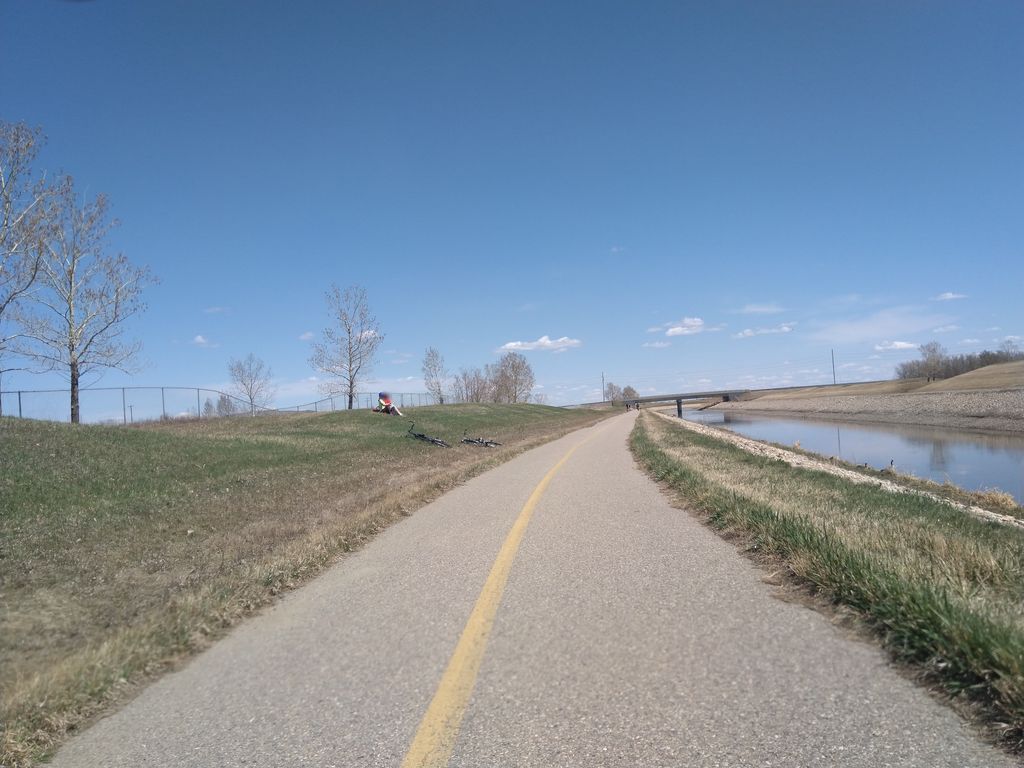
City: calgary